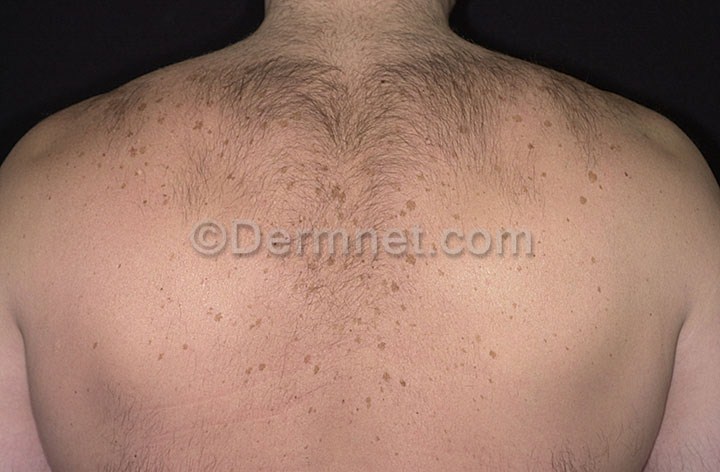
Disease: Light Diseases and Disorders of Pigmentation